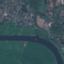
Land use / land cover class: River